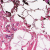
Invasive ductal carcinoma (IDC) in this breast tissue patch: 0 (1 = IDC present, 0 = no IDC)